Question: I am searched for this, but i didn't found the exact solution for my problem, all the answer for making blur effect shows making the blur effect on entire frame but i want the blur effect something look like below image

in the image the blur effect is at the bottom that to, it is increasing leaner to lower side
can any one know how to do this, any ideas or sample code for this ... :)
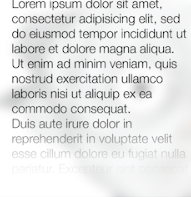
Answer: Use 'CAGradientLayer'
'''
UIColor *theColor = [[UIColor alloc] initWithRed:146.0/255.0 green:146.0/255.0 blue:146.0/255.0 alpha:1];
CAGradientLayer *gradientLayer = [CAGradientLayer layer];
CGRect gradientLayerFrame = theView.frame;
gradientLayerFrame.origin.x = 0;
gradientLayerFrame.origin.y = 0;
gradientLayer.frame = gradientLayerFrame;
//build the colors array for the gradient
NSArray *colors = [NSArray arrayWithObjects:
(id)[theColor CGColor],
(id)[[theColor colorWithAlphaComponent:0.9f] CGColor],
(id)[[theColor colorWithAlphaComponent:0.6f] CGColor],
(id)[[theColor colorWithAlphaComponent:0.4f] CGColor],
(id)[[theColor colorWithAlphaComponent:0.3f] CGColor],
(id)[[theColor colorWithAlphaComponent:0.1f] CGColor],
(id)[[UIColor clearColor] CGColor],
nil];
gradientLayer.colors = colors;
[yourView.layer insertSublayer:gradientLayer atIndex:0];
'''
swift version of this code is <URL>